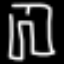
Label: pants